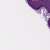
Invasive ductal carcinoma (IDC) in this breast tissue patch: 0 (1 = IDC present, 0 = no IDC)